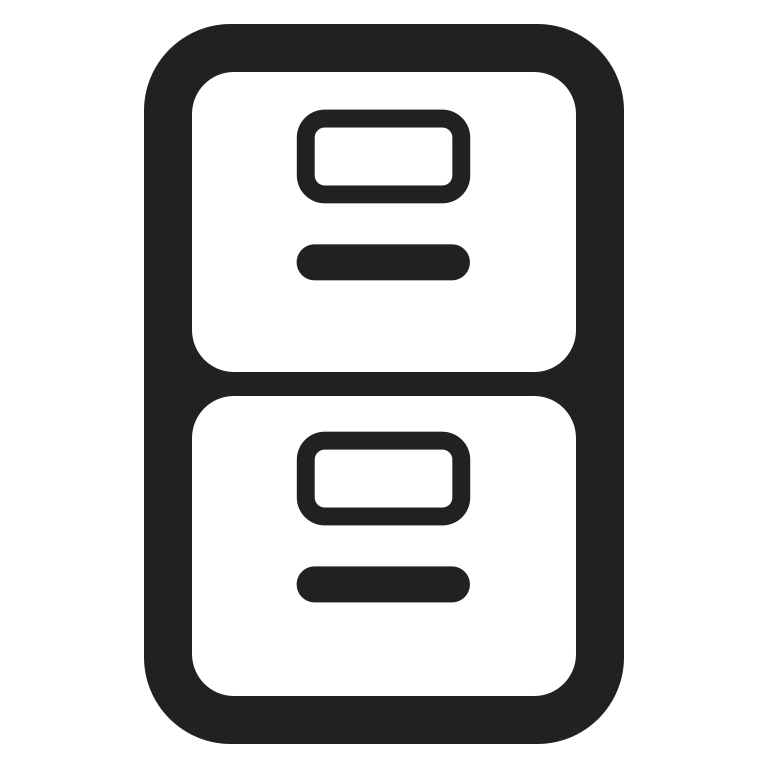
file cabinet high contrast